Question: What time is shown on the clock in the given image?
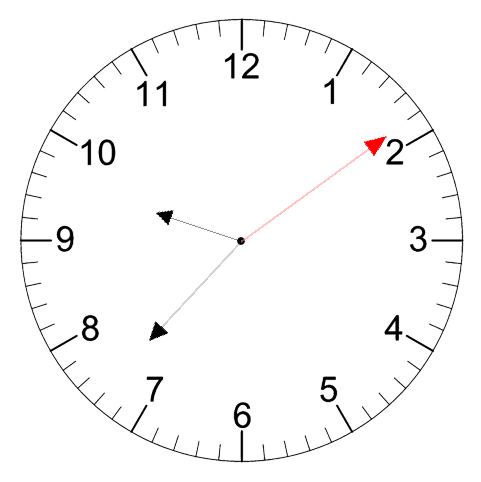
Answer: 09:37:09